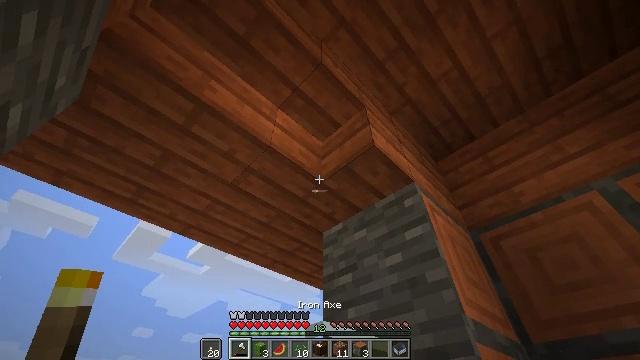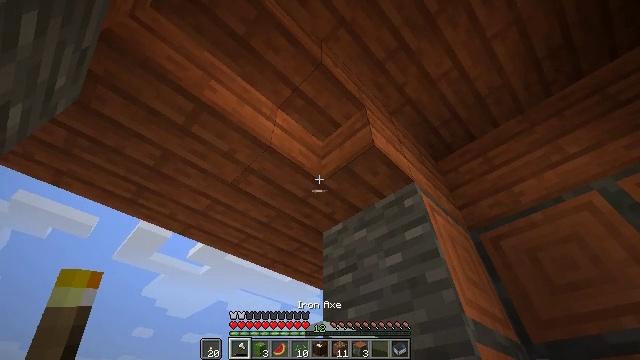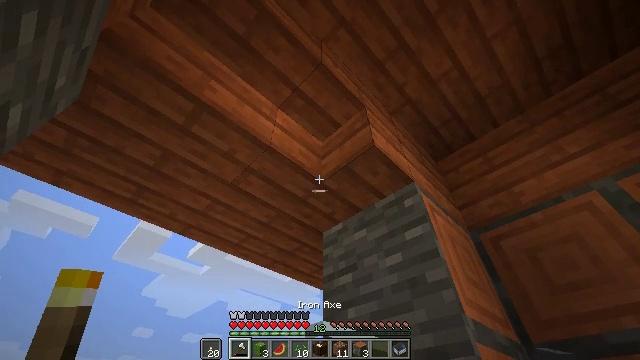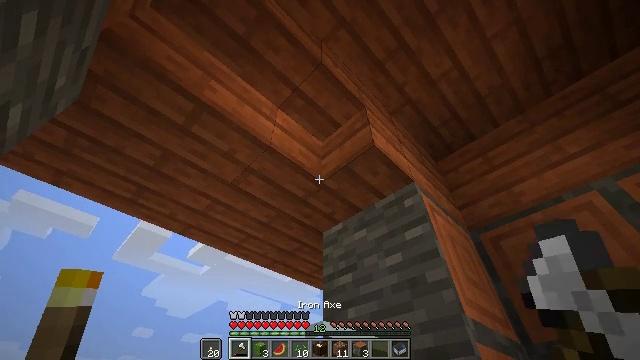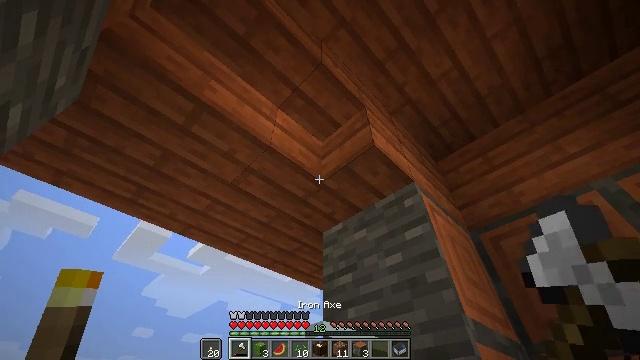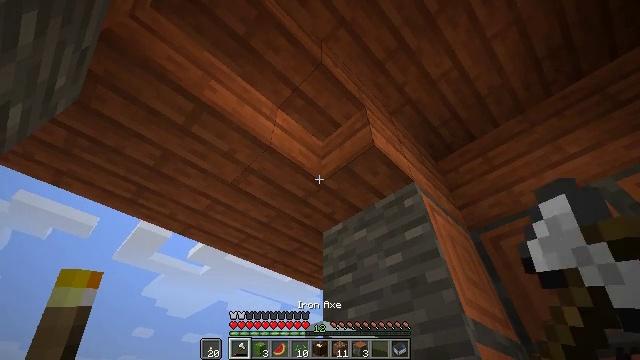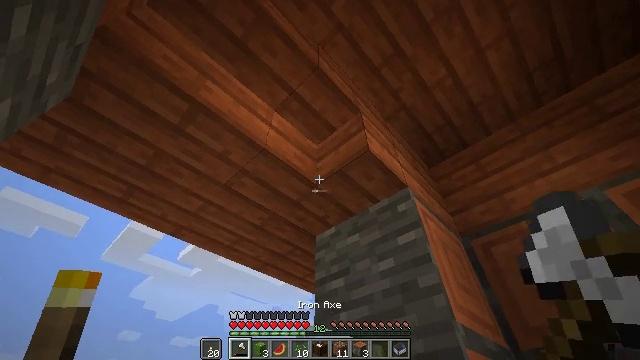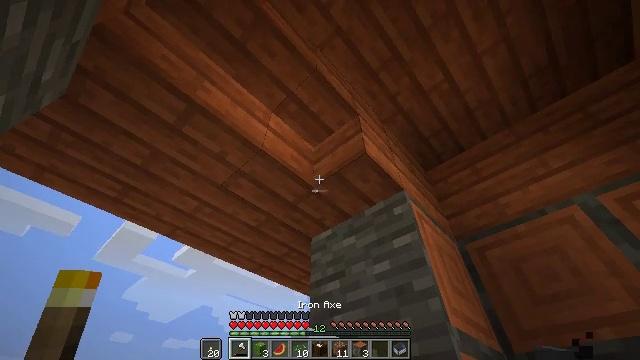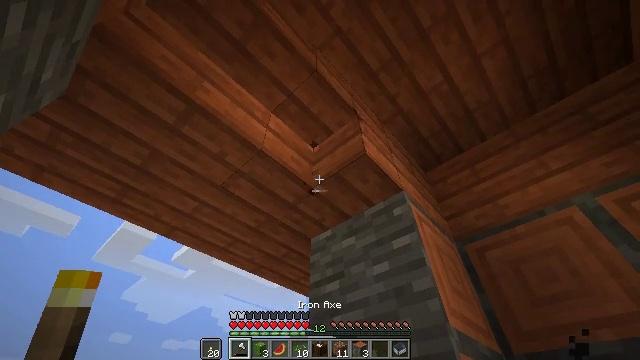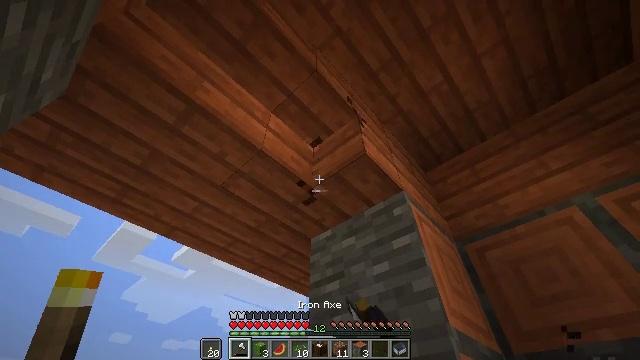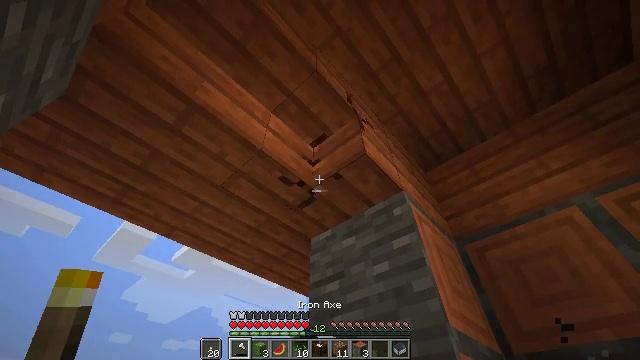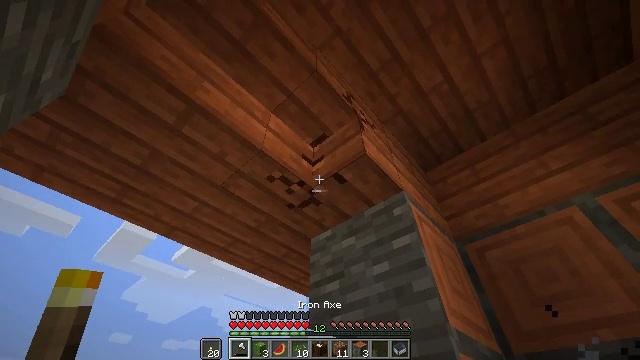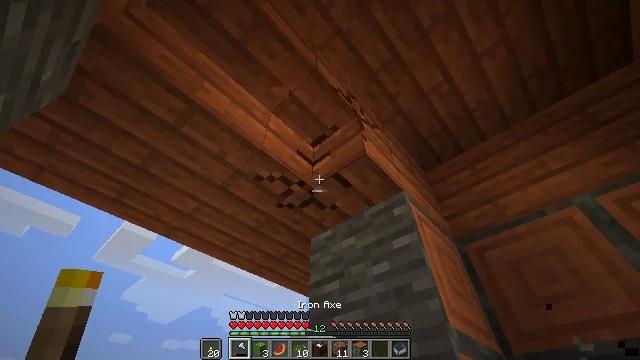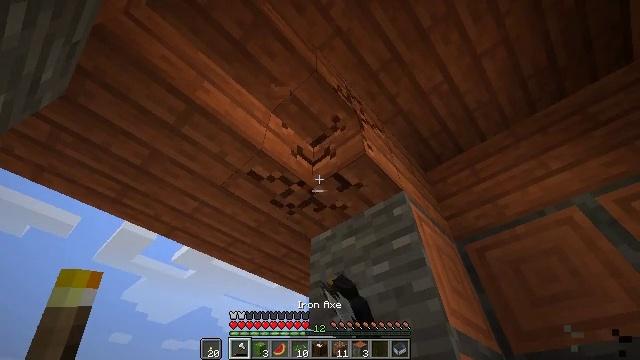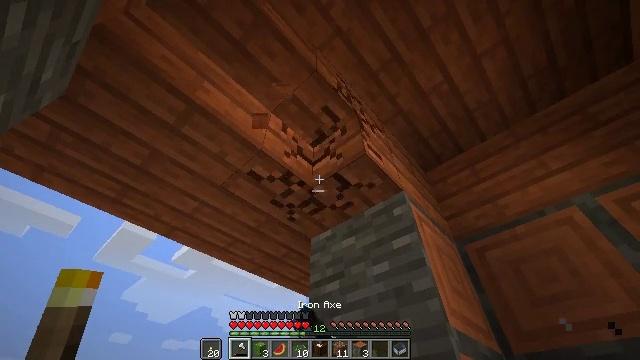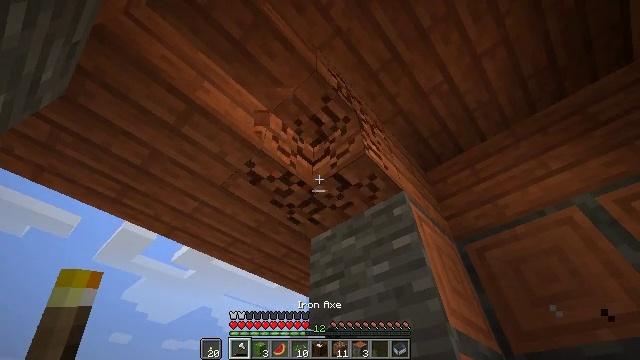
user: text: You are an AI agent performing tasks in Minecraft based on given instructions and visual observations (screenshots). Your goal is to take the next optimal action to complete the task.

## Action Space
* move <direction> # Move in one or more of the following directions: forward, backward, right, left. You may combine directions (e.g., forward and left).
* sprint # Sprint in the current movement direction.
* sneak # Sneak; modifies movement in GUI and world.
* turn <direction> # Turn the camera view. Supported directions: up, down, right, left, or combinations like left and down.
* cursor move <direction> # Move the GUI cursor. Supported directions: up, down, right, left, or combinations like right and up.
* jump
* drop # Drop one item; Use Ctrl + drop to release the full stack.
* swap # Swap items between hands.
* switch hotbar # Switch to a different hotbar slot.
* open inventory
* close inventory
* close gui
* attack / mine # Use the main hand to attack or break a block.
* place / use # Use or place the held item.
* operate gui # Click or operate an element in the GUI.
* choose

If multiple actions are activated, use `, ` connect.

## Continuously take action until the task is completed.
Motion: motion action
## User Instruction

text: Break the acacia stairs in your build.
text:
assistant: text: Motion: no_op
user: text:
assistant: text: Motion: no_op
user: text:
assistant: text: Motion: no_op
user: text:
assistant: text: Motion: no_op
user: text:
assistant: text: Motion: no_op
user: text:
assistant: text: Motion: turn right
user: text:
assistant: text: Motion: turn right
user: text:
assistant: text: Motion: attack / mine
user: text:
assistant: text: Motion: attack / mine
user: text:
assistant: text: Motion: attack / mine
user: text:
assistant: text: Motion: attack / mine
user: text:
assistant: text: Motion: attack / mine
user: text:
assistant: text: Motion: attack / mine
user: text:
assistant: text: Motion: attack / mine
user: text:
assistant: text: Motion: attack / mine
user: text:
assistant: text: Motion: attack / mine
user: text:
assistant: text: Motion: attack / mine
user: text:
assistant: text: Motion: attack / mine
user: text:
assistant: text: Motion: turn left and up, attack / mine
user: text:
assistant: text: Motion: turn left and up, attack / mine
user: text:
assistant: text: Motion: turn left and up, attack / mine
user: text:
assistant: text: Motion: turn left and up, attack / mine
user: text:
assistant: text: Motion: turn left, attack / mine
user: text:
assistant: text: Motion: attack / mine
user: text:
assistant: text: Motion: attack / mine
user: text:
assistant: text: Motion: attack / mine
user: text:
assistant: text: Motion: attack / mine
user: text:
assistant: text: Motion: attack / mine
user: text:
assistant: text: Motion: attack / mine
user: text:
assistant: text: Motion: attack / mine